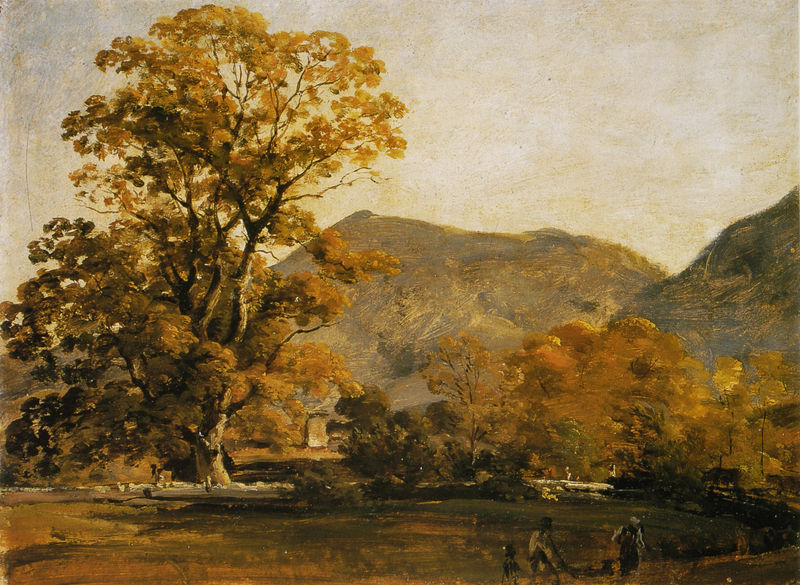
Titel: Tal bei Ruhpolding
Künstler: Johann Georg von Dillis
Institution: (Privatbesitz)
Schlagwörter: baum, berg, blau, dunkel, felsen, himmel, laub, mann, schatten, weiß, bäume, fluss, gelb, grün, landschaft, menschen, ocker, äste, abend, braun, frau, grau, hell, hut, licht, skizze, gras, haus, hund, tier, tiere, weg, wiese, malerei, mensch, ast, bach, baumstamm, erde, ferne, horizont, hügel, mühle, natur, stamm, brücke, sonne, land, gold, realismus, kind, personen, blatt, schön, arbeit, bauern, studie, acker, bäuerin, feldarbeit, berge, fels, gebirge, sonnenlicht, dorf, mauer, tag, klein, herbst, idylle, figuren, romantik, ölgemälde, staffage, bauer, bruan, spaziergang, lichtung, groß, laubbaum, ölmalerei, ölskizze, spätsommer, bergzug, spaziergänger, pflug, weise, auwald, berzug, himmel berg, 19. jahrhundert, 18. jh.